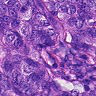
Metastatic tissue present: yes